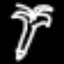
Label: palm tree